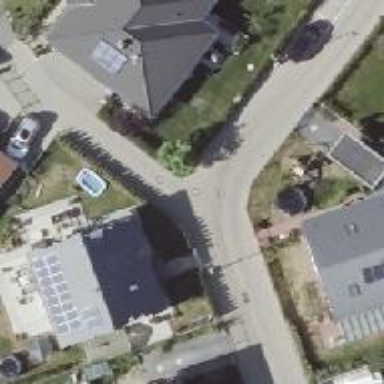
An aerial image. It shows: Living street.